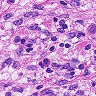
Metastatic tissue present: yes